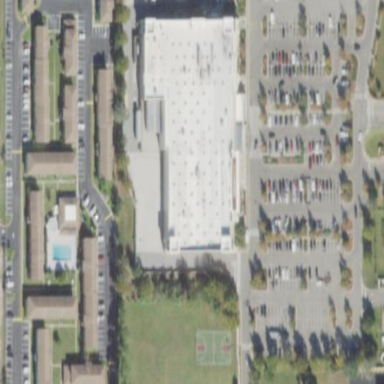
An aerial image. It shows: Supermarket building.